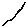
Label: line